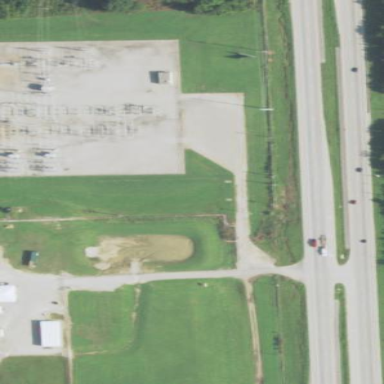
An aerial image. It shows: Outdoor distribution power substation.